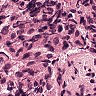
Metastatic tissue present: no